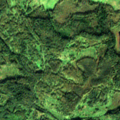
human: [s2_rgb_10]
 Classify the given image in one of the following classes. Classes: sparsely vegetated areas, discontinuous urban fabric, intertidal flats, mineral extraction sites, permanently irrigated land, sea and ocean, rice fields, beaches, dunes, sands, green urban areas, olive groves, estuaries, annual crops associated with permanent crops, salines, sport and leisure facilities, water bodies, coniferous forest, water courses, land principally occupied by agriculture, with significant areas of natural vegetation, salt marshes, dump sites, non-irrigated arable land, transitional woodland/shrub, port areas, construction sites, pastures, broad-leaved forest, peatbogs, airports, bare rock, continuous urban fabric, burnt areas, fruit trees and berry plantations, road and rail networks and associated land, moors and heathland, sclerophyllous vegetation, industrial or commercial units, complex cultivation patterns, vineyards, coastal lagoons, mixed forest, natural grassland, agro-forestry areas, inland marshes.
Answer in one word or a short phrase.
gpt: pastures, mixed forest, transitional woodland/shrub